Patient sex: M
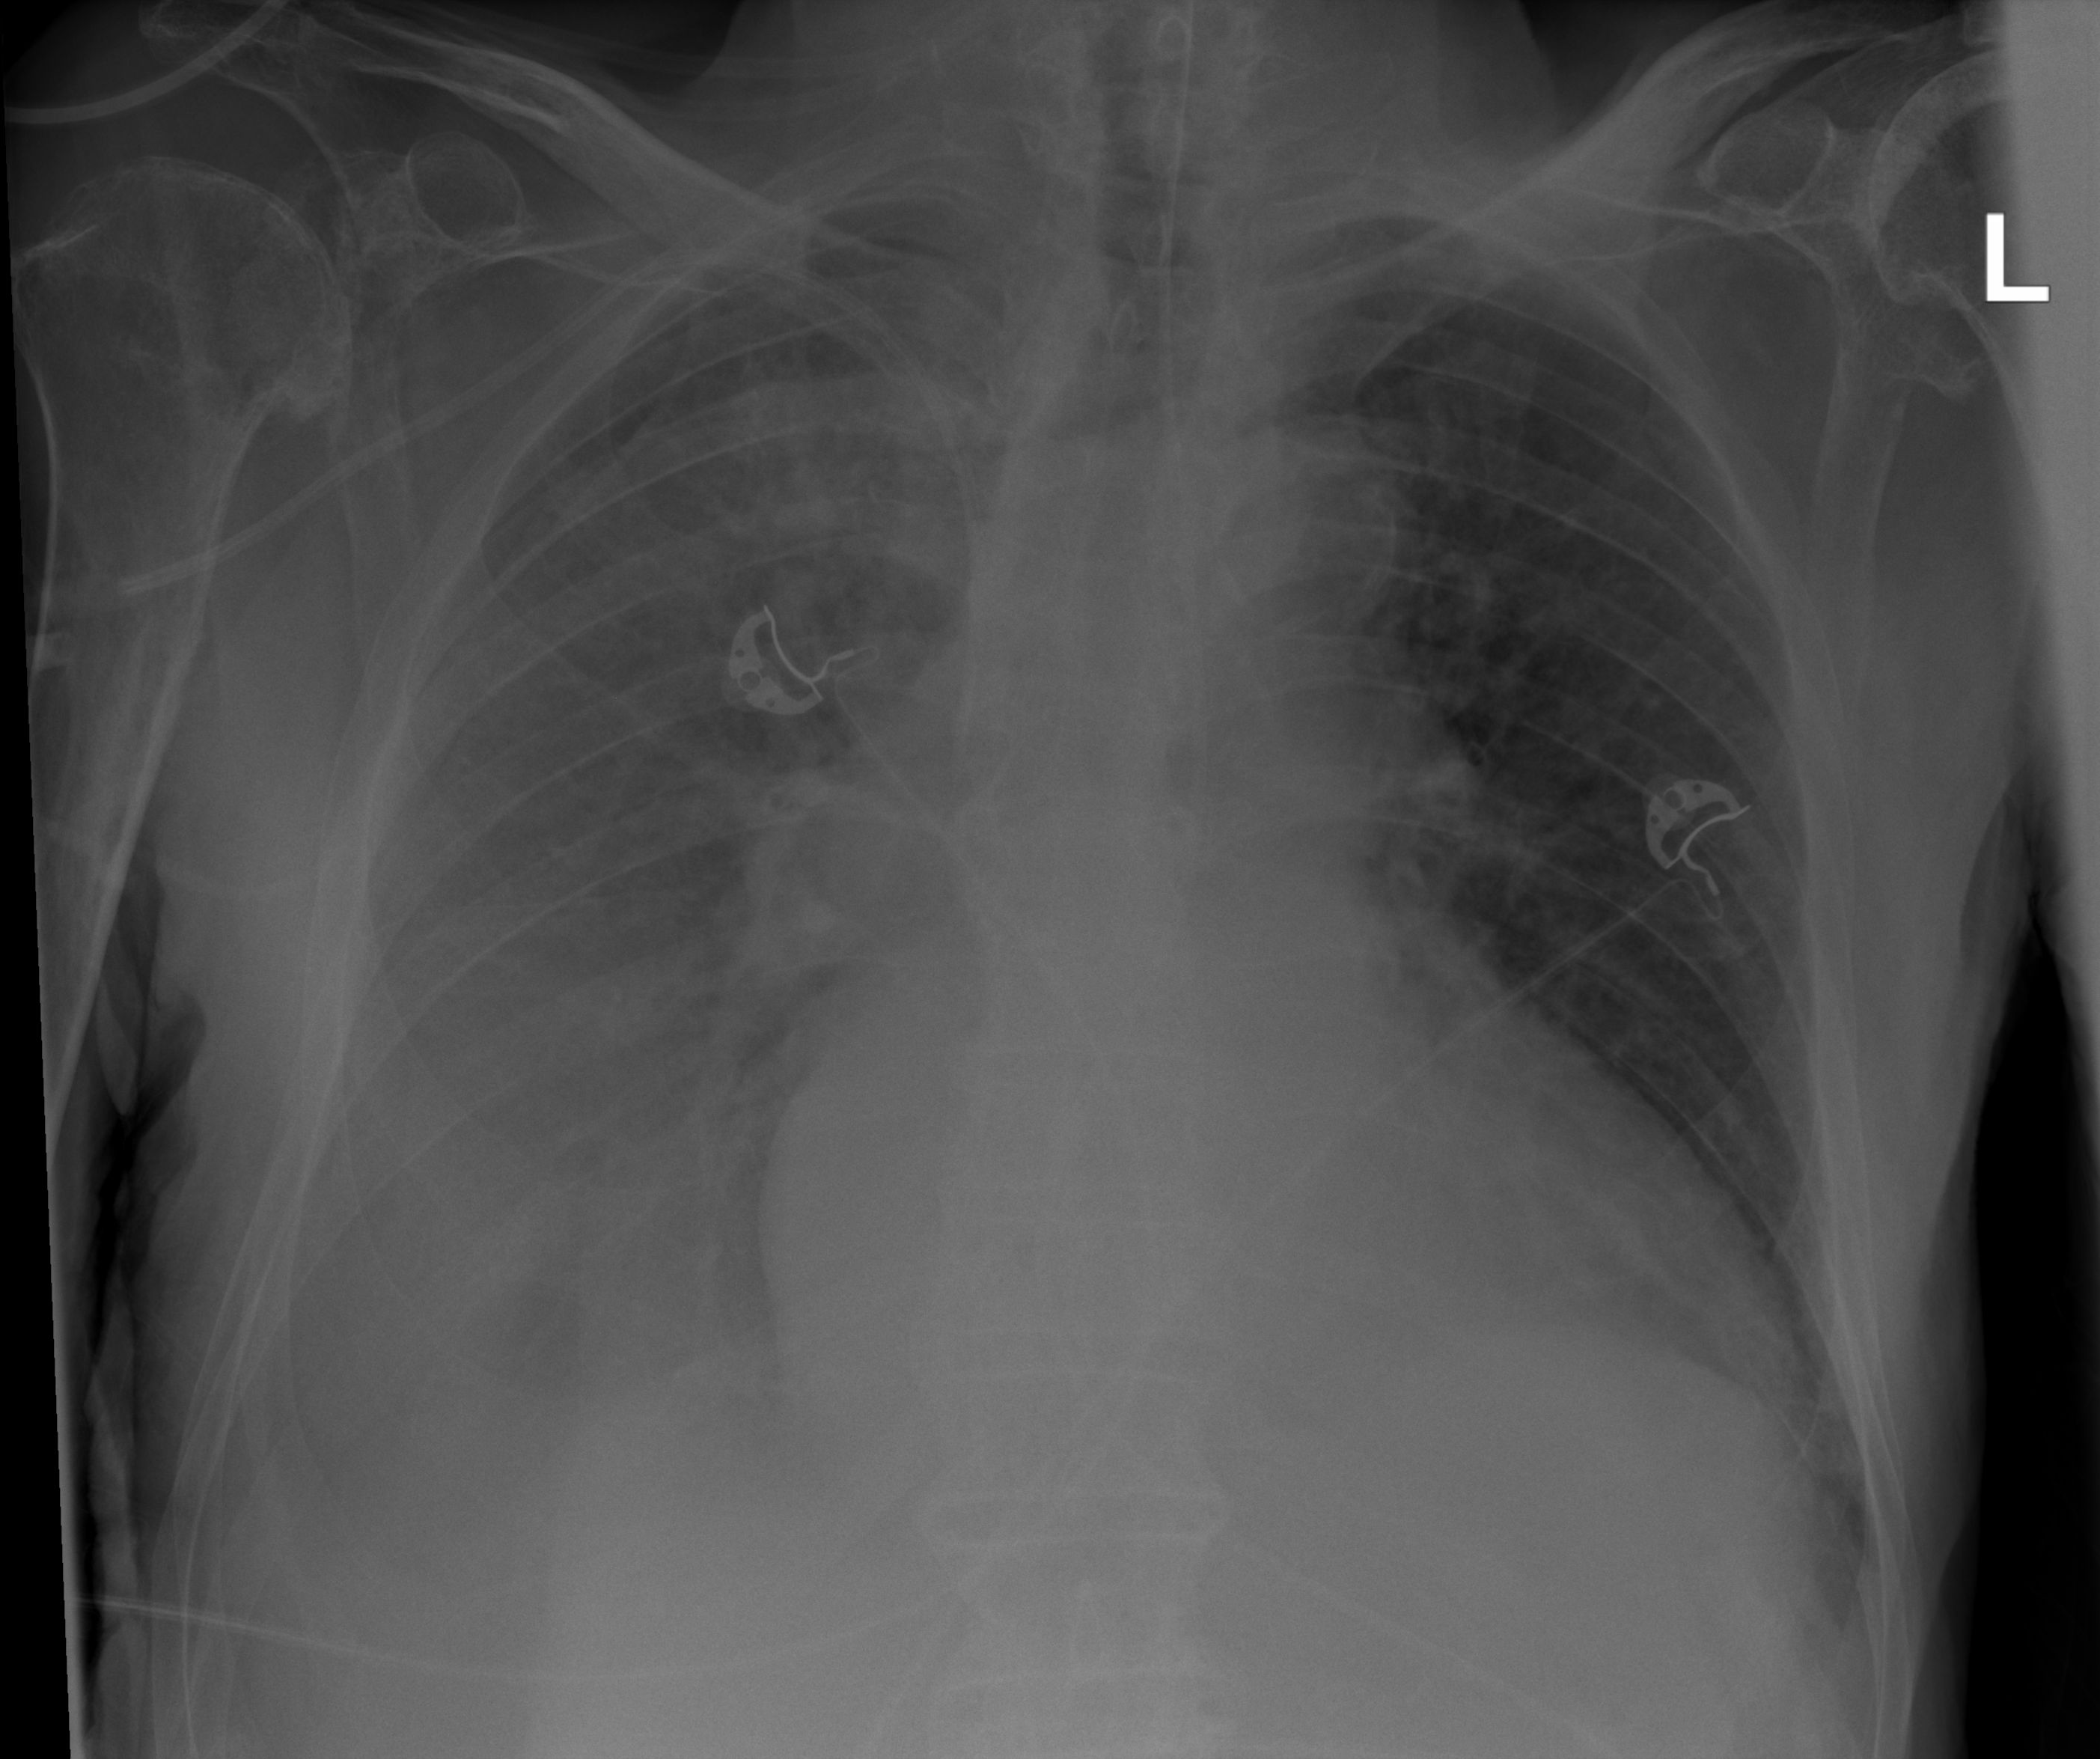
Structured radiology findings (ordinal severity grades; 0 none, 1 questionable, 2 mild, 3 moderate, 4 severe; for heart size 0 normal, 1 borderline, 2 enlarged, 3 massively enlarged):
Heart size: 2
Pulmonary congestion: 2
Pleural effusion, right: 3
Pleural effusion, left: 2
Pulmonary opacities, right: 2
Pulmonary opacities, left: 2
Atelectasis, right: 3
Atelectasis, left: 2